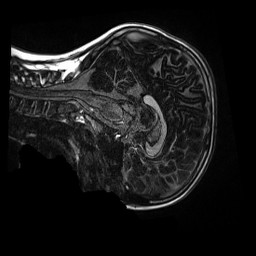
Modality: MP2RAGE
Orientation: sagittal
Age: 9
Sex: male
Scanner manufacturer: siemens
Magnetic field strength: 3 T
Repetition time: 4 s
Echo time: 0.00303 s